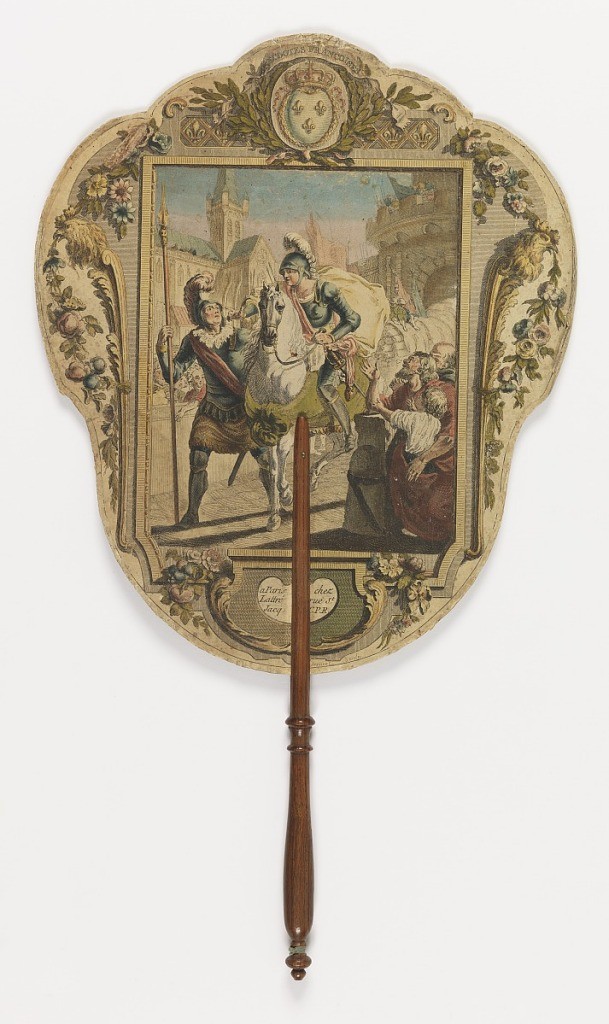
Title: La Pucelle d'Orleans (The Maid of Orleans)
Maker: Joan of Arc, French, 1412–1431
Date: late 18th century
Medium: Engraved and hand-colored paper leaf, turned wood handle
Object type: Handscreen
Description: Obverse: hand-colored engraving of a soldier entering a village on a white horse, seemingly with a message. Reverse: text entitled La Pucelle d'Orleans, a tribute to Joan of Arc.